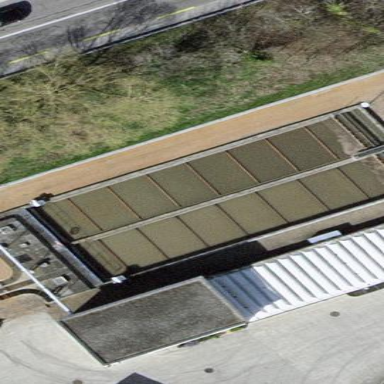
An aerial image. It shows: View of wastewater plant.